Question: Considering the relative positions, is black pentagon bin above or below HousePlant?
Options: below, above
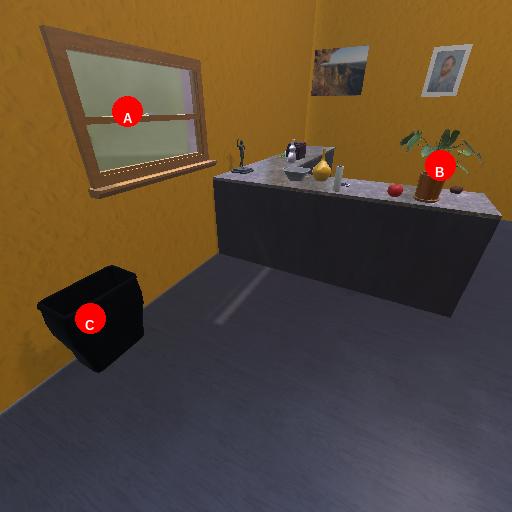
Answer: below